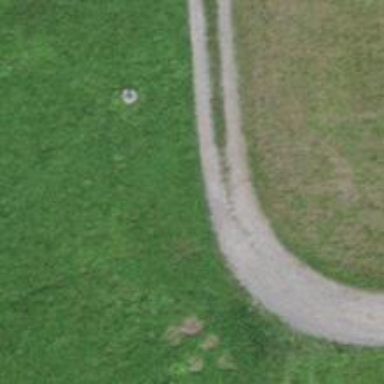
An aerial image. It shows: Dirt track road with grade3 tracktype. There is no sidewalk along the road.